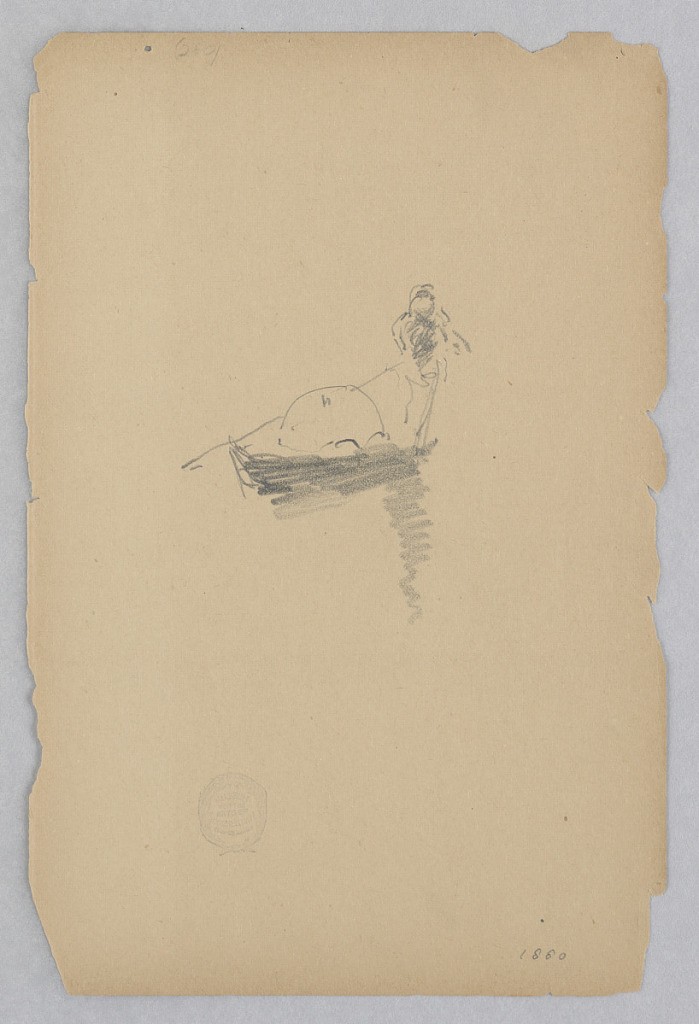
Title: View of Venice, Italy
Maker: Robert Frederick Blum, American, 1857–1903
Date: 1880
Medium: Graphite on wove paper
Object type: Drawing
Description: Sketch of a gondola on a canal in Venice.